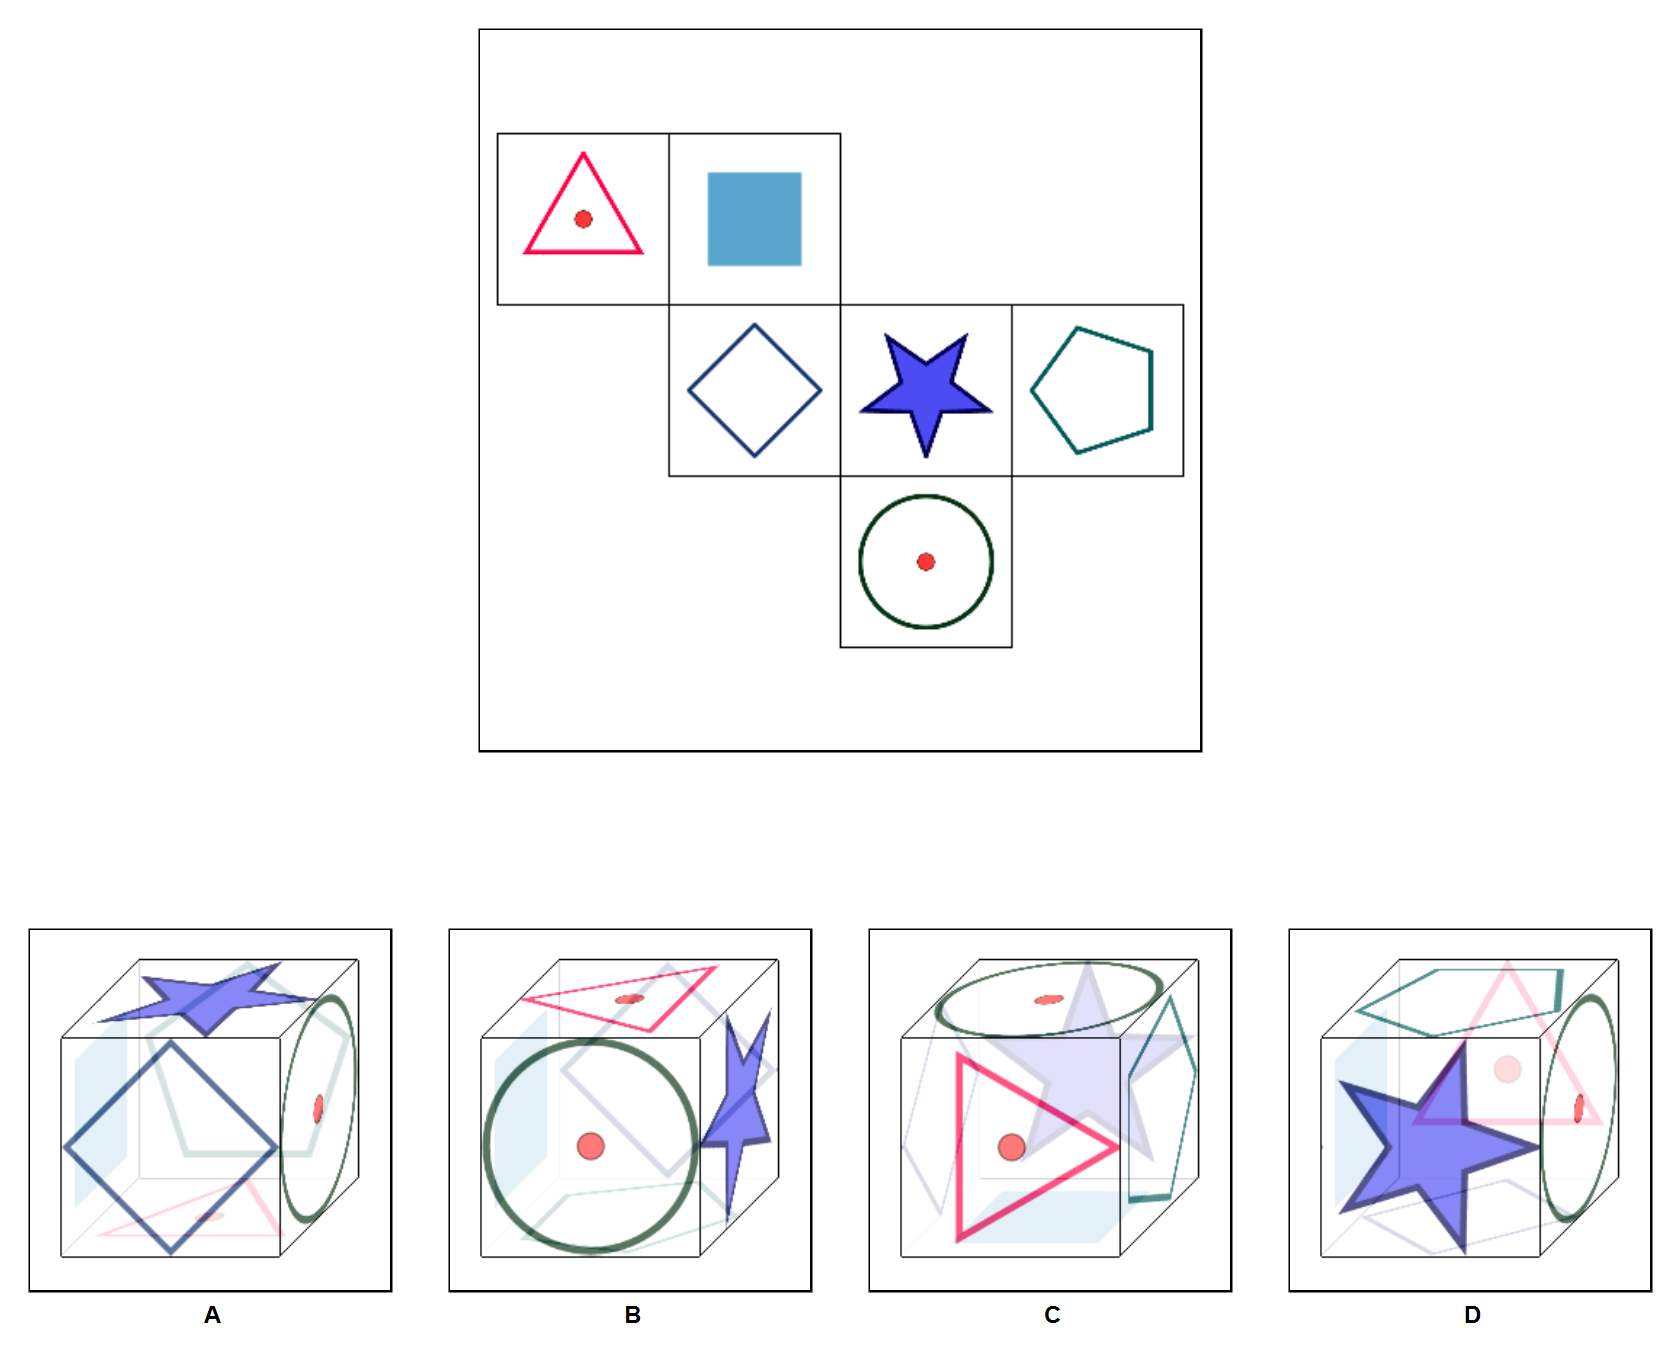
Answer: B